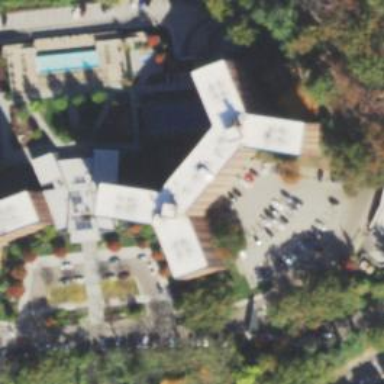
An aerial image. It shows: Part of building.